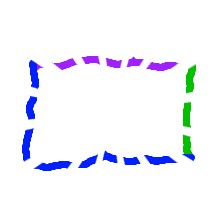
Shape: rectangle